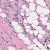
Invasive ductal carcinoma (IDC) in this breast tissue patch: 1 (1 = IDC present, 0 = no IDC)